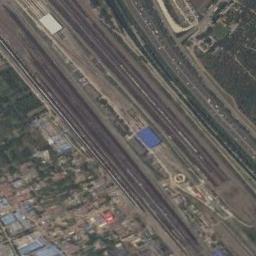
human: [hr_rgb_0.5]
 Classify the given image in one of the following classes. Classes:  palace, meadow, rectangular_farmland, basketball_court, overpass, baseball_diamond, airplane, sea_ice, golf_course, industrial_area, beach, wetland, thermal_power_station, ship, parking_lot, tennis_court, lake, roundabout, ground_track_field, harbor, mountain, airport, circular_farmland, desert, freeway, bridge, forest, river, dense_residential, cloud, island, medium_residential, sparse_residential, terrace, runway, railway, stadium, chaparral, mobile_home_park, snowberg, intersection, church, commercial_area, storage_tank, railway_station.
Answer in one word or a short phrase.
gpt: railway